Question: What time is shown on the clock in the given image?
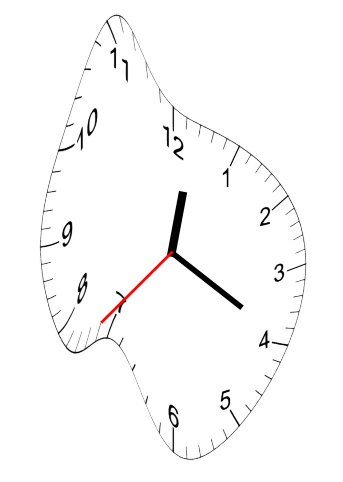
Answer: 12:19:37